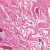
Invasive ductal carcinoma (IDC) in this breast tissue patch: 0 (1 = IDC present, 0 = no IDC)